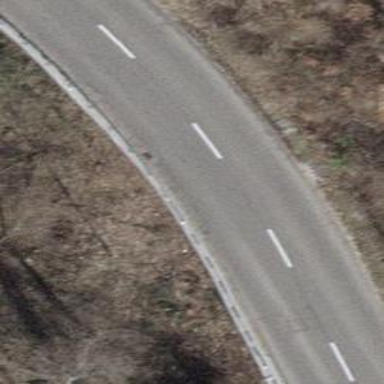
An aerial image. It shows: Tertiary road with asphalt surface.